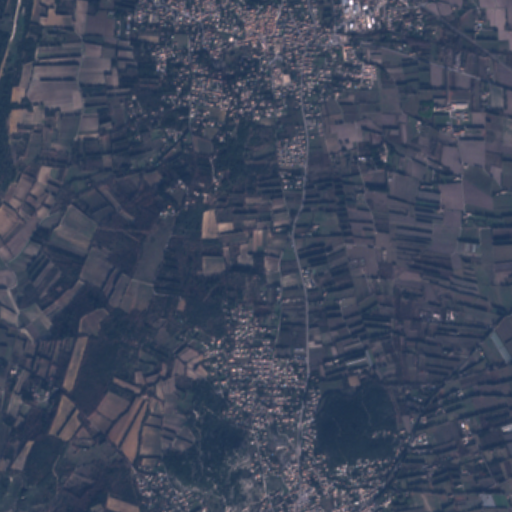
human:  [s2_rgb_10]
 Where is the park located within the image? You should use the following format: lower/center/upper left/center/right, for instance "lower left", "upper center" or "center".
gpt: The park is located in the upper left of the image.
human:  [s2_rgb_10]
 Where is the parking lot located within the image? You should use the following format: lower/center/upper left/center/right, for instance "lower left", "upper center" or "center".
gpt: There is no parking lot in the image.